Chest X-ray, PA view. Patient: 27 years old, sex M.
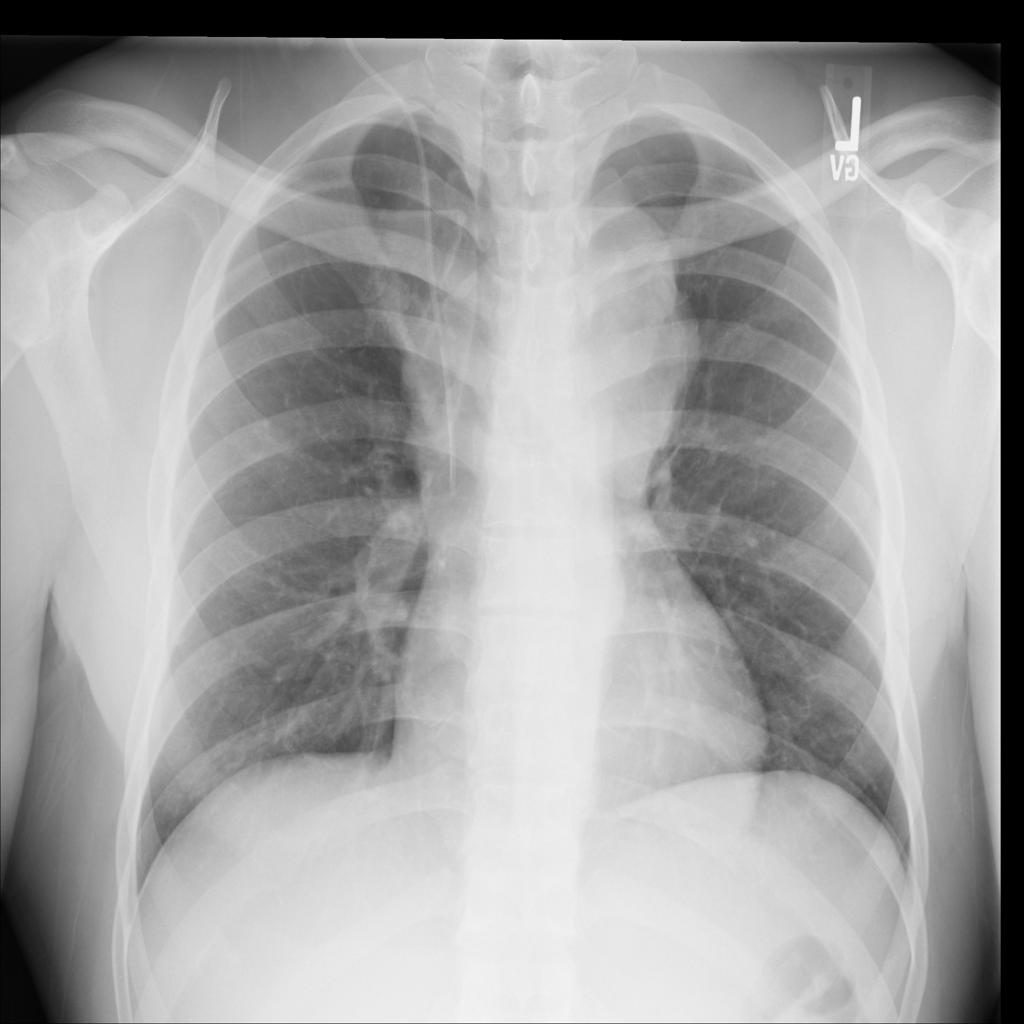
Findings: Mass